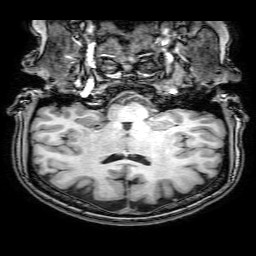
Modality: T1w
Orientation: sagittal
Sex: female
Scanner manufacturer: philips
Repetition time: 0.008119 s
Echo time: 0.00371 s